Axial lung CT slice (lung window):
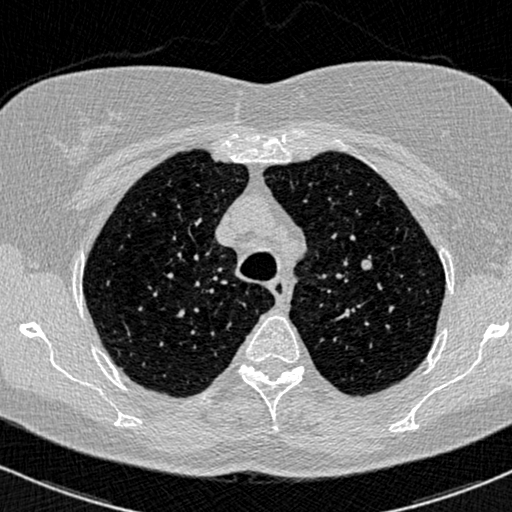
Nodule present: yes
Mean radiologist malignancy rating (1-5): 2.75